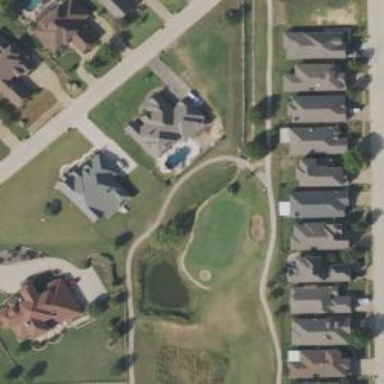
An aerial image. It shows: Service road used as golf cart path.